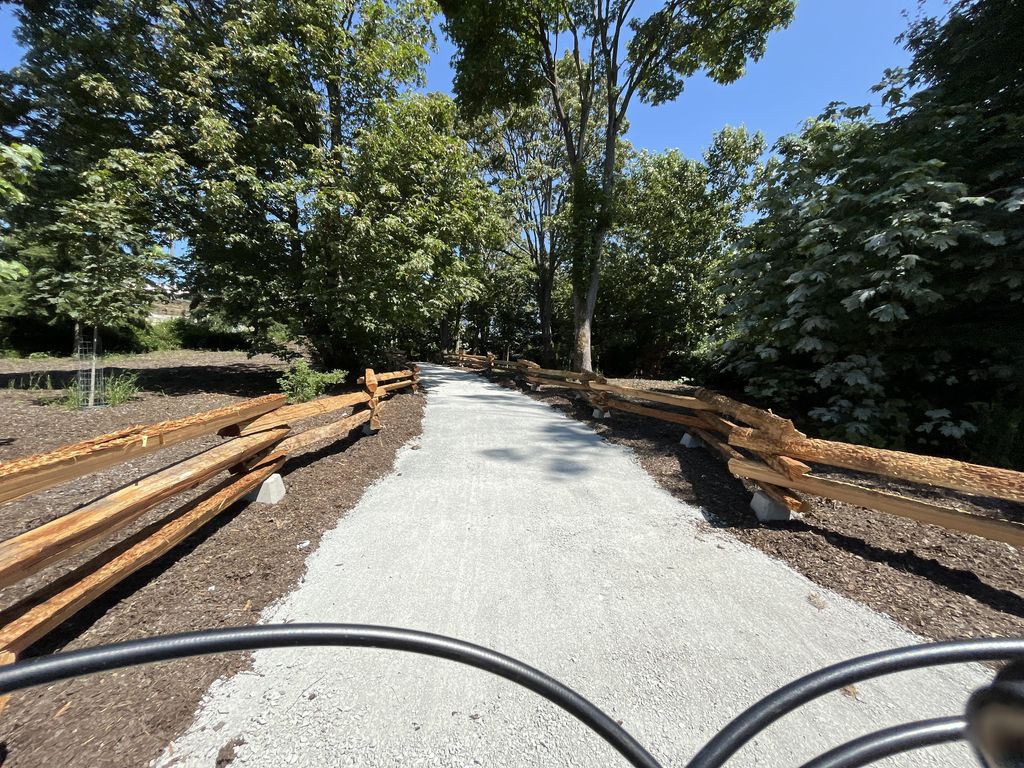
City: victoria